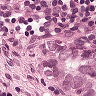
Metastatic tissue present: yes